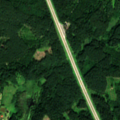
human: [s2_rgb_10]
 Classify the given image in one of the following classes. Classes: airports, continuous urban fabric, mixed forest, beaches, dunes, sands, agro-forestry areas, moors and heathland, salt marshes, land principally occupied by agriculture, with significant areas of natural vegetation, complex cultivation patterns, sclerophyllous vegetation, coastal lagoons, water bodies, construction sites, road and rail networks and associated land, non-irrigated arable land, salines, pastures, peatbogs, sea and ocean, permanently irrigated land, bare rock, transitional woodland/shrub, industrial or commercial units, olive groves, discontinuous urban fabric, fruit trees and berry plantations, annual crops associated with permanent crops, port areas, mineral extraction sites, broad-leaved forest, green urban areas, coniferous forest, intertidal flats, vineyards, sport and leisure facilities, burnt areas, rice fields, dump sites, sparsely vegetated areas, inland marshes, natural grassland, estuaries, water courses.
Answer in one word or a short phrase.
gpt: complex cultivation patterns, coniferous forest, mixed forest, transitional woodland/shrub